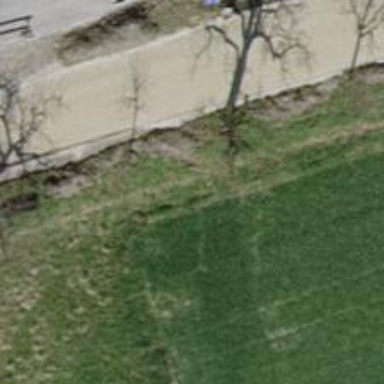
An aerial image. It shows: Bench.